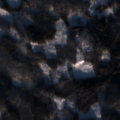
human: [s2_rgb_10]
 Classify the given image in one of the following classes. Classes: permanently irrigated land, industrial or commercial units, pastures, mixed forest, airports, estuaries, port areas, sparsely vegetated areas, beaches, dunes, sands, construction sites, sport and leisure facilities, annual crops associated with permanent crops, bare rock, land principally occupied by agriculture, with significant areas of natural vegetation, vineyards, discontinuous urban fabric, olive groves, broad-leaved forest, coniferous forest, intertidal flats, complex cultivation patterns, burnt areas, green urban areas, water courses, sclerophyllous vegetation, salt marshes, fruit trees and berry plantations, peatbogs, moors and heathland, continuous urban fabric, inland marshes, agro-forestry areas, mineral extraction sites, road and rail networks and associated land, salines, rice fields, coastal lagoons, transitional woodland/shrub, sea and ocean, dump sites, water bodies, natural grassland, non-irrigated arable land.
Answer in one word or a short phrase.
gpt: coniferous forest, mixed forest, transitional woodland/shrub